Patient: sex M, age 69
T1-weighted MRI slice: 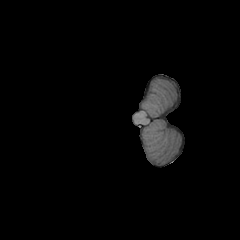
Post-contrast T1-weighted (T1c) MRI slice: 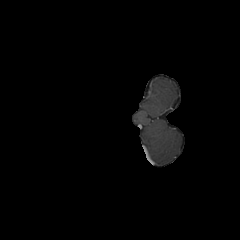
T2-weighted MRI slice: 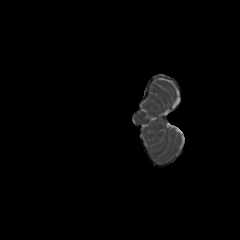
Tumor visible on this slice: no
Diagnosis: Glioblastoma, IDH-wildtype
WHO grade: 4